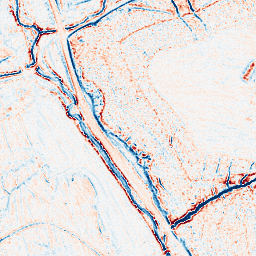
Category: edge_preserving
Decomposition family: anisotropic_diffusion
Decomposition parameters: iterations: 5
kappa: 10
gamma: 0.2
Upsampling method: bilinear
Upsampling parameters: scale: 8
Upsampling scale: 8